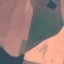
Label: AnnualCrop